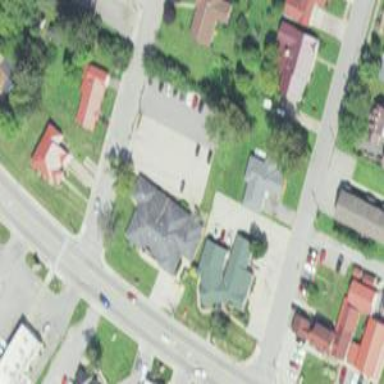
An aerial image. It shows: Clinic.